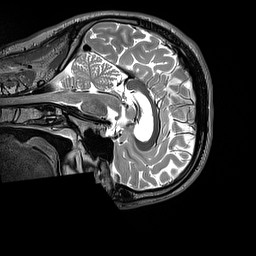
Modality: T2w
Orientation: sagittal
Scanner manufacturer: siemens
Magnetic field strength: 3 T
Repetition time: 3.2 s
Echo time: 0.451 s